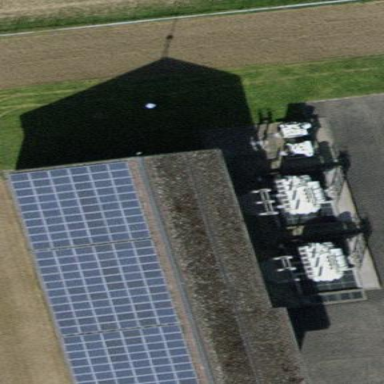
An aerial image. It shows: Building housing switchgear for power distribution.